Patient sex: M
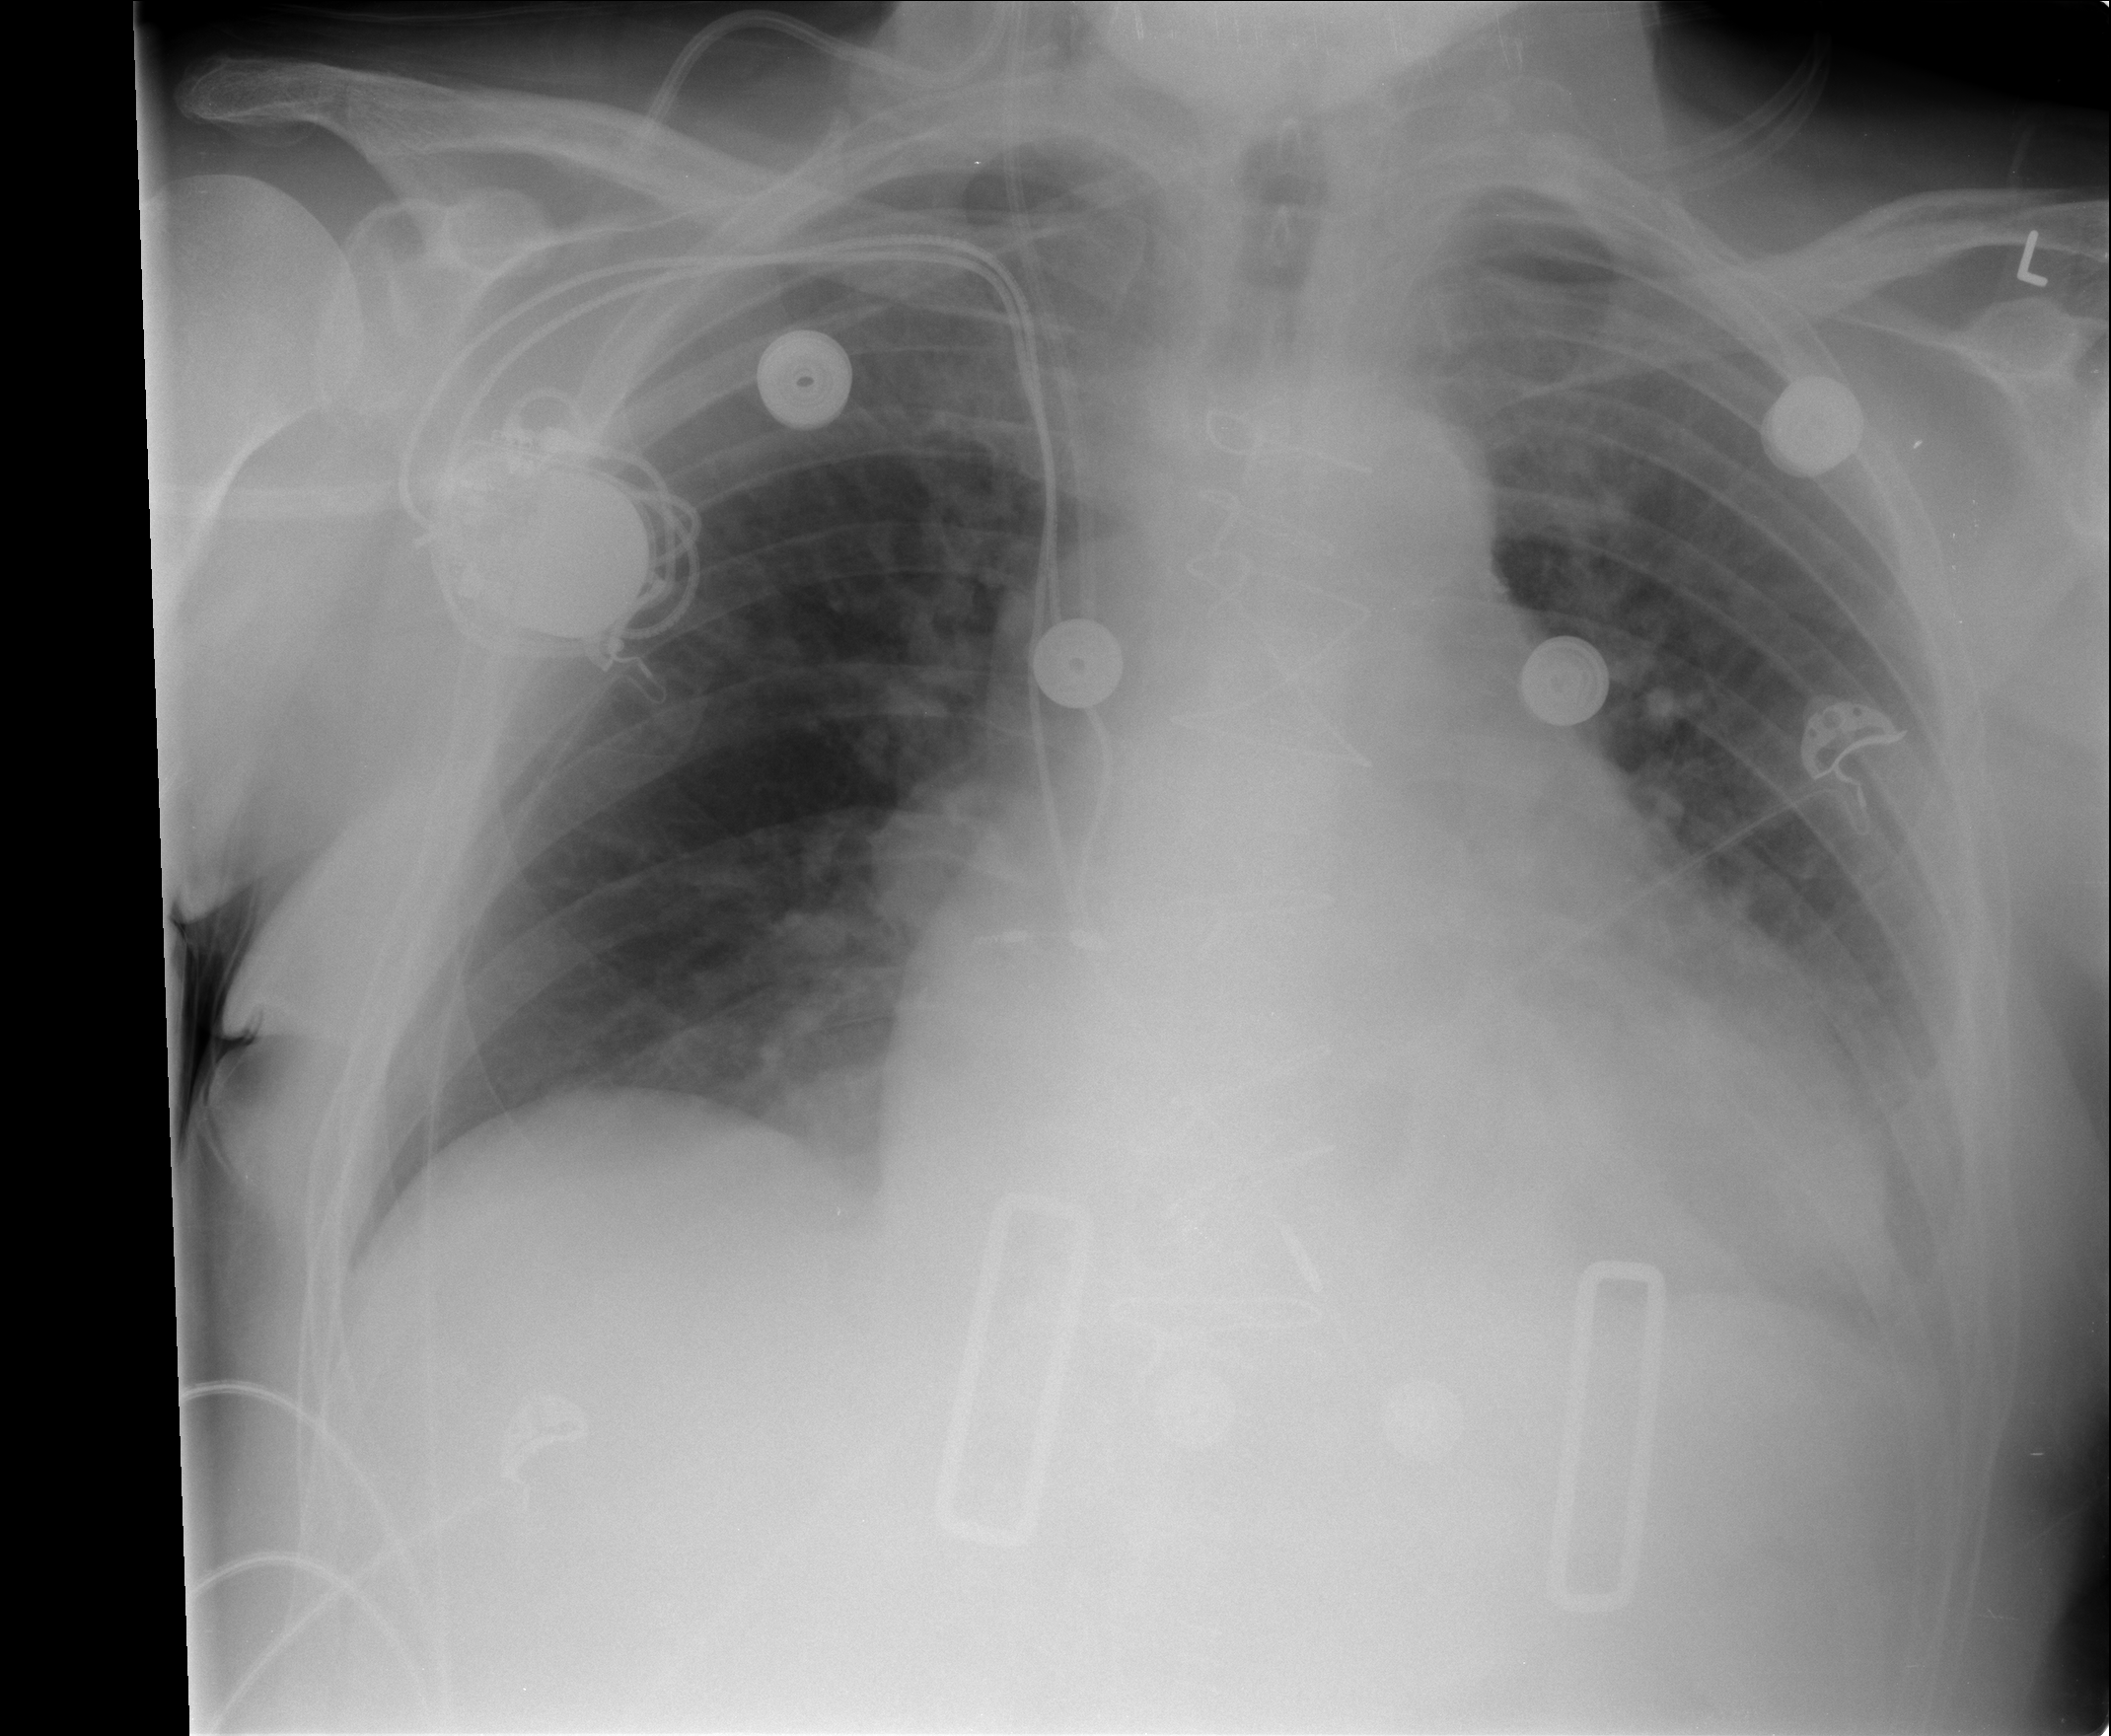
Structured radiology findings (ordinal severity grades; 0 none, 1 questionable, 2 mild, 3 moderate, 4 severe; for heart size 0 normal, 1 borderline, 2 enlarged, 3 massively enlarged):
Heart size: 3
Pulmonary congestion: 2
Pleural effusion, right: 1
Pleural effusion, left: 2
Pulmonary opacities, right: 2
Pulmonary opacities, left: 0
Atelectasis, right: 1
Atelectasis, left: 2